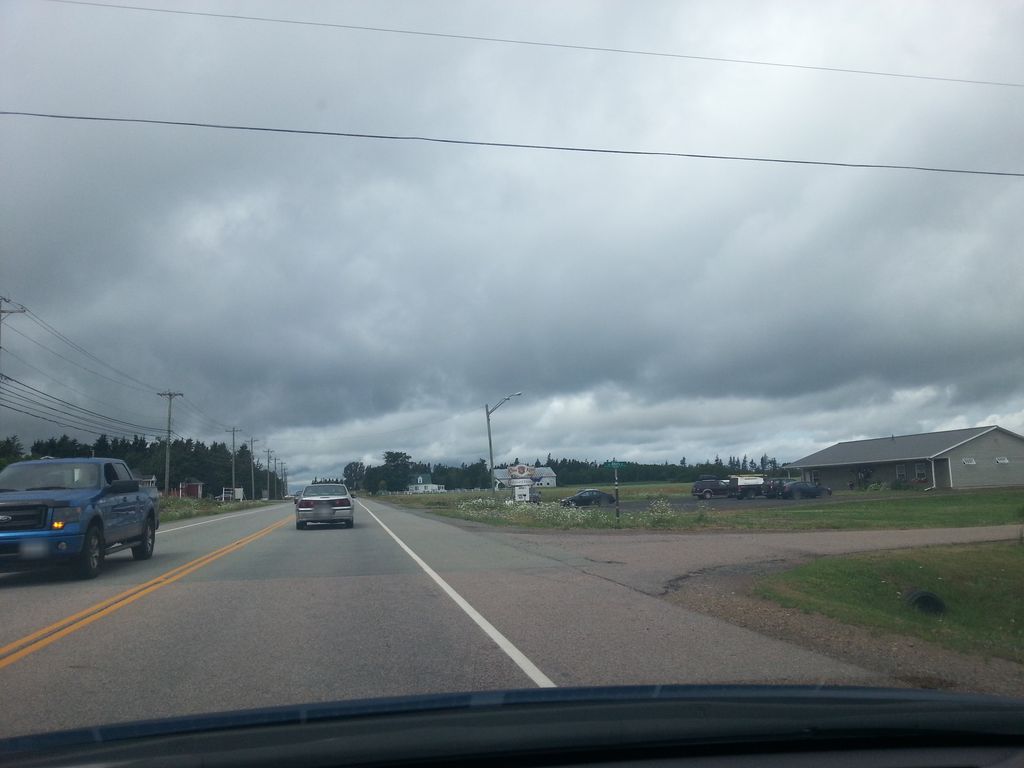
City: charlottetown